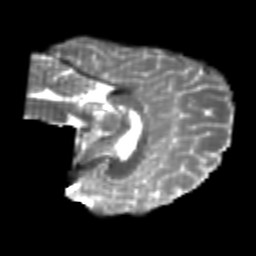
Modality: T2w
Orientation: sagittal
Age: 25
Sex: female
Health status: healthy
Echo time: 0.074 s